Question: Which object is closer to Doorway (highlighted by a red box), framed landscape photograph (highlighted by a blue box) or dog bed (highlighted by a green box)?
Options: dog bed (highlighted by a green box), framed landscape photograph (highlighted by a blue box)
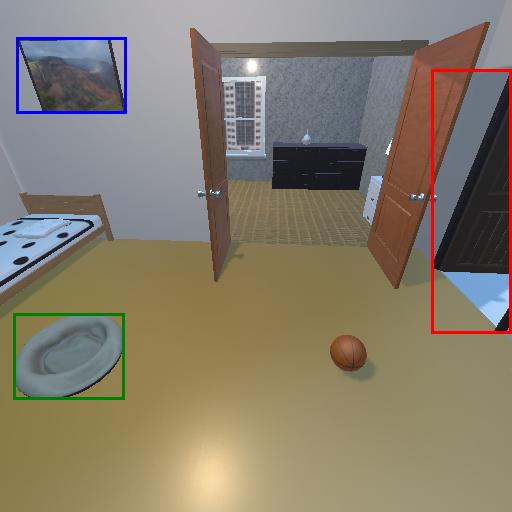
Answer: dog bed (highlighted by a green box)